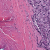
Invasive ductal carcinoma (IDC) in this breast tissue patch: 0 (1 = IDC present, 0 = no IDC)